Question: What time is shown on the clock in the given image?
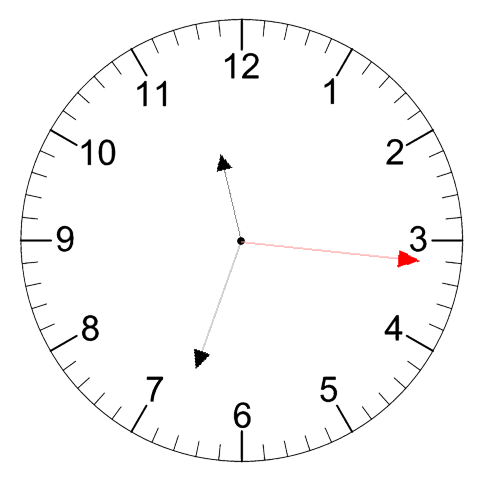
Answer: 11:33:16